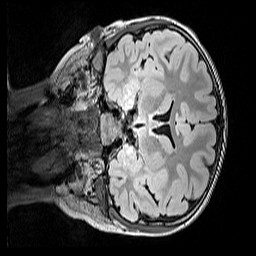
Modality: FLAIR
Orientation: coronal
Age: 9
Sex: female
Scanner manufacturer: siemens
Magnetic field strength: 3 T
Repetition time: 5 s
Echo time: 0.388 s